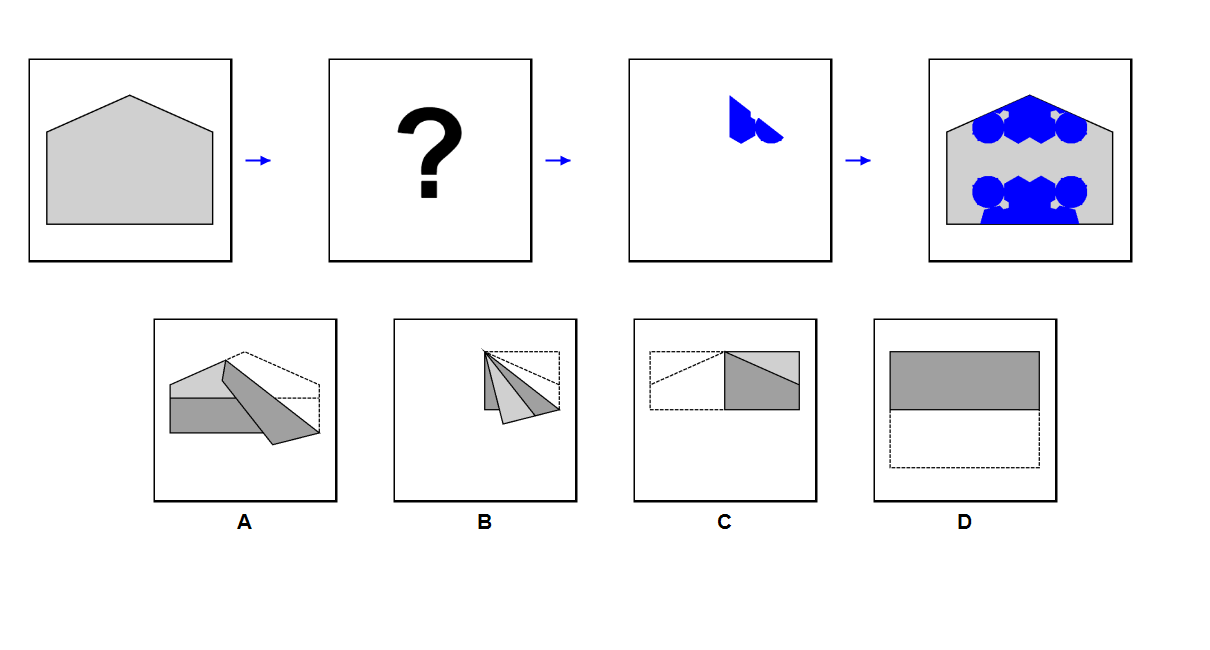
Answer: A